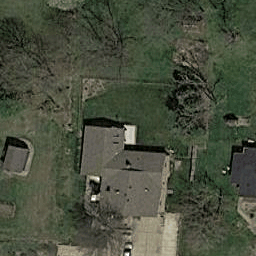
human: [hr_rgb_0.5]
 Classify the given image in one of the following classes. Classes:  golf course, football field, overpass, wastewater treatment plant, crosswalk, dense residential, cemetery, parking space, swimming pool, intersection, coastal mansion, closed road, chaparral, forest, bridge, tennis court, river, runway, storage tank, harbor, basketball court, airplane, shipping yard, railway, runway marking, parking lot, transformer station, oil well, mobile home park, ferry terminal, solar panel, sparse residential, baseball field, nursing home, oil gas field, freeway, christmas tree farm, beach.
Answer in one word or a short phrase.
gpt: sparse residential